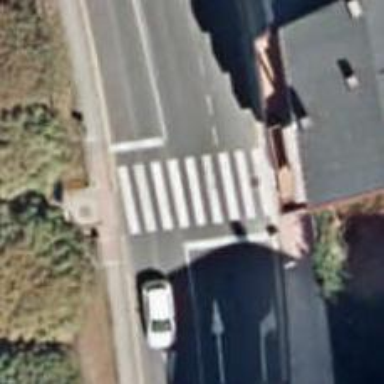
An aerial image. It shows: Marked crossing on footway.